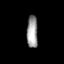
Tissue: lung
Cell type: Endothelial cells
Senescence score: 0.556
Nuclear area (px): 351
Mean DAPI intensity: 153.744